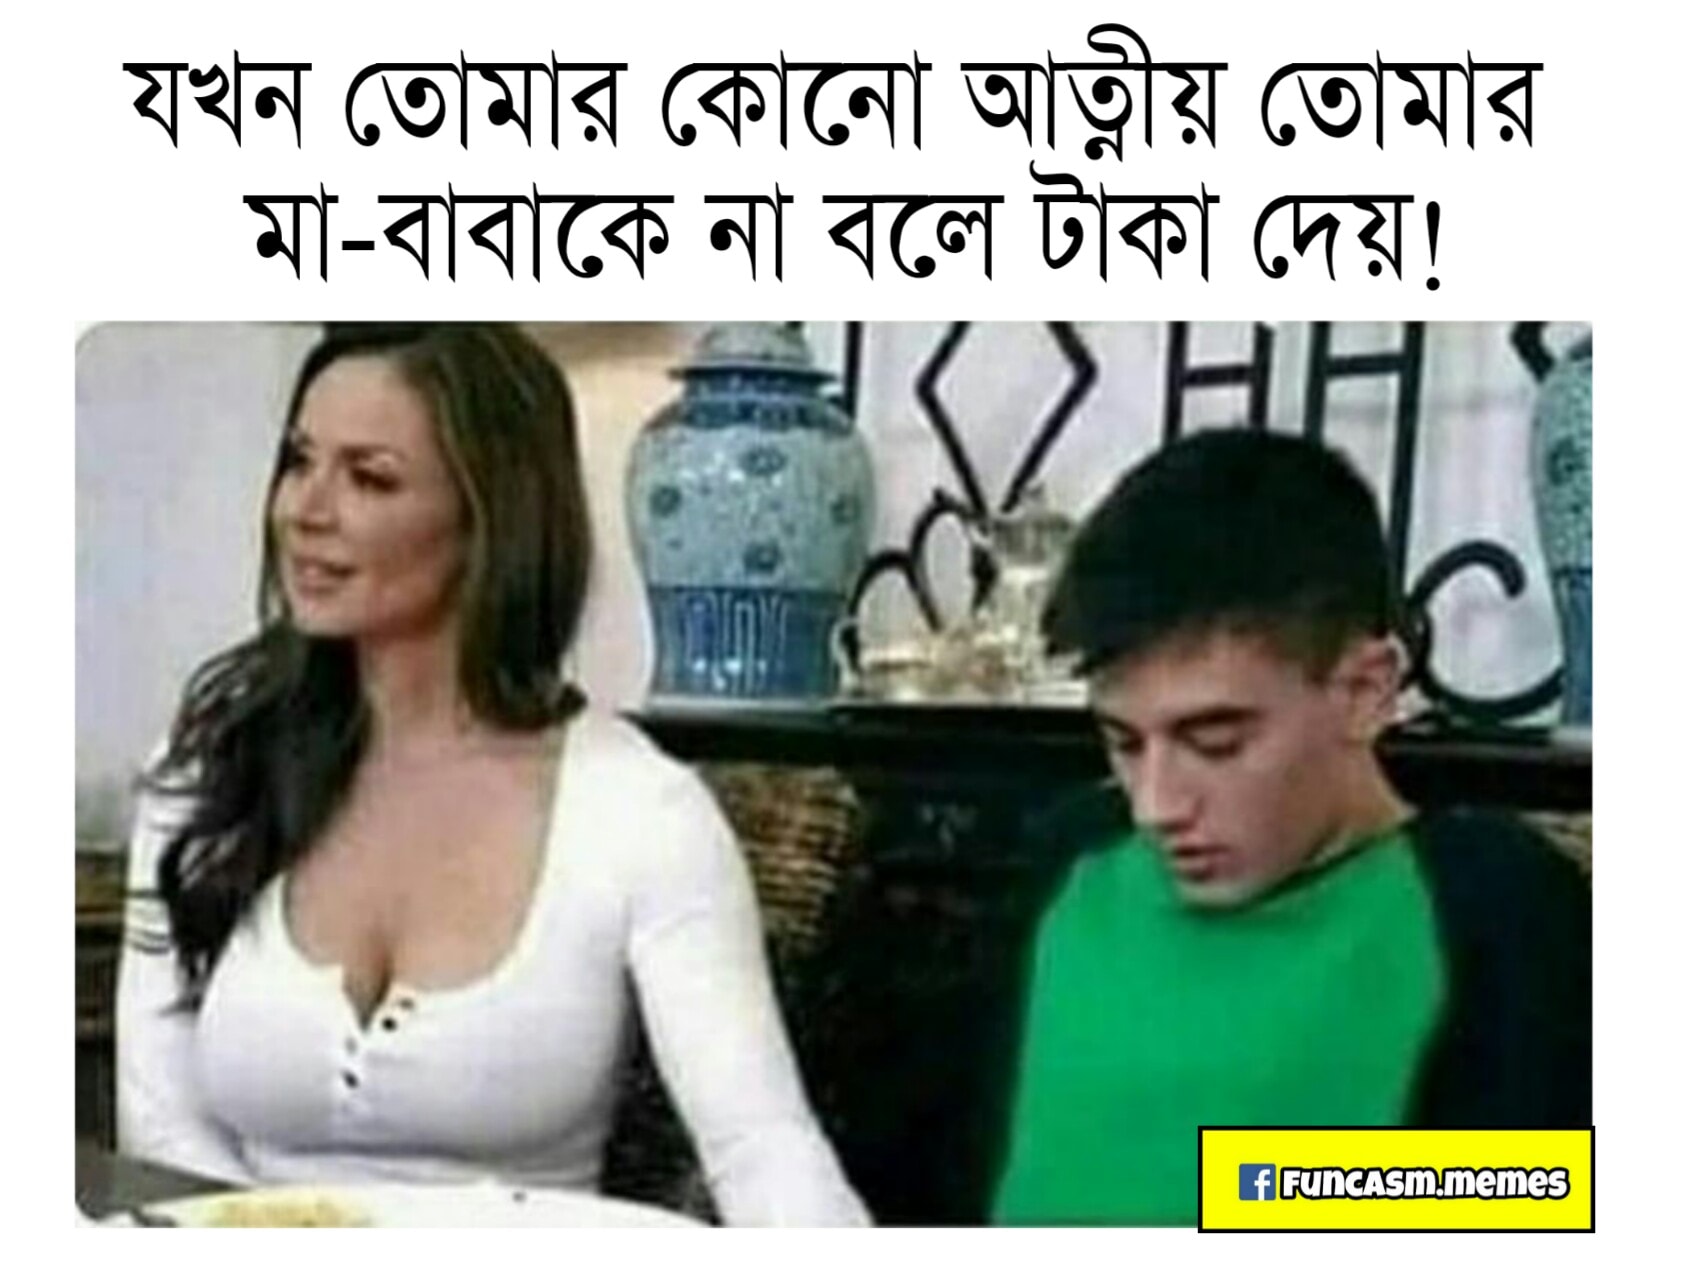
Caption: যখন তোমার কোনো আত্মীয় তোমার মা-বাবাকে না বলে টাকা দেয় !
Label: non-hate